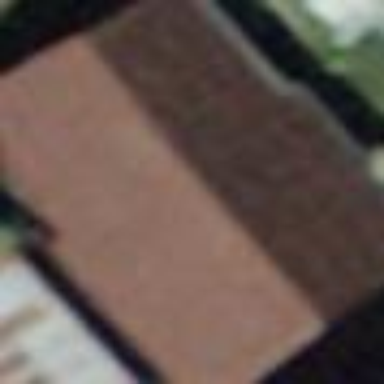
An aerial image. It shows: Barn.